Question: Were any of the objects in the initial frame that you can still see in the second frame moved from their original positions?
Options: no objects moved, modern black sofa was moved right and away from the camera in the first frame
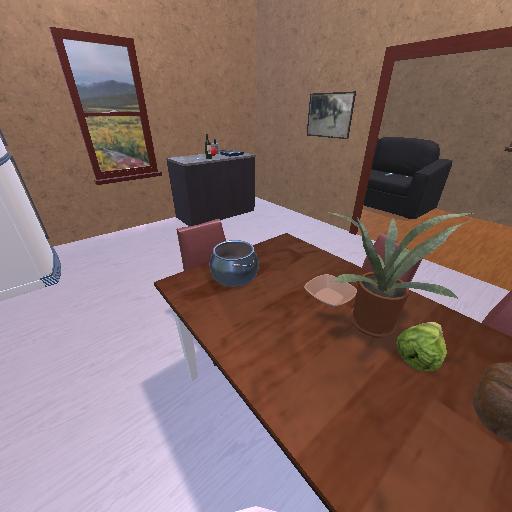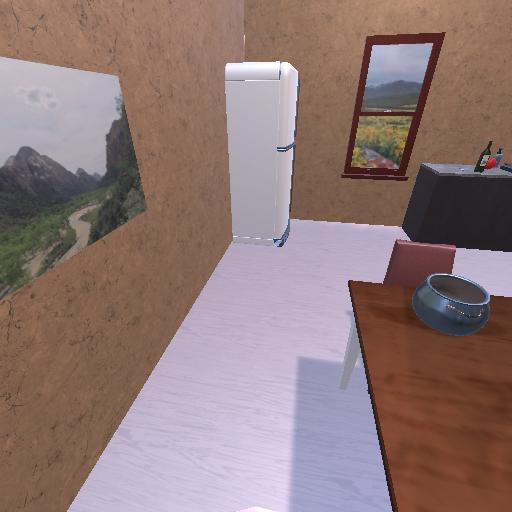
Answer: no objects moved